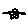
Label: bird